Question: I have a float issue in IE6&ie7:
'''
<!DOCTYPE html>
<html>
<head>
<title>lily</title>
<style>
div{width: 100px; height: 100px;}
.div1{background: red; float: left;}
.div2{background: yellow;}
</style>
</head>
<body>
<div class="div1">div1</div>
<div class="div2">div2</div>
</body>
</html>
'''
why it displays different in IE6&&IE7 and Chrome? And how to solve it in ie6&ie7?
:
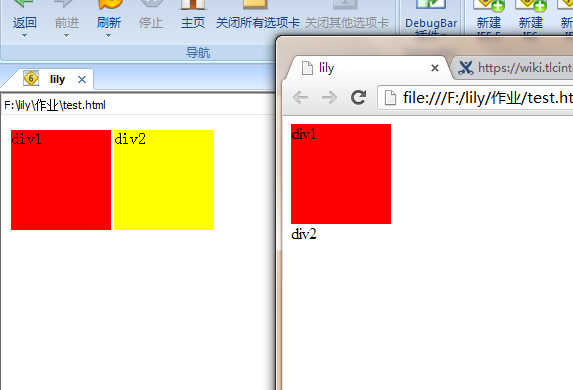
Answer: Your second 'div' is clearing your first, but only the text. If you set a left margin you can tell it to sit next to the floated div.
<URL>
'''
.div2 {
margin-left: 100px; /* new line */
background: yellow;
}
'''
IE 6 and 7 incorrectly move the second 'div' past the first one, due to 'hasLayout'. You can search online for more information about the problems associated with it. There is also a '3px' "text jog" present in IE 6 (possibly 7 too, I can't remember) which usually meant, to display the same in all browsers, one would actually make the 'margin-left: 103px' to accommodate IE's weirdness.